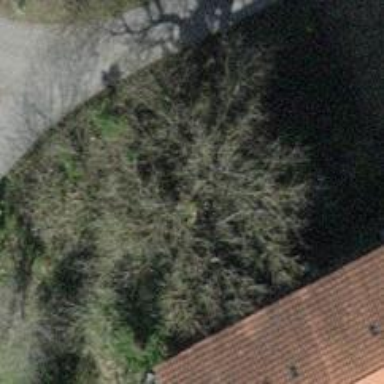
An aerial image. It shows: Single tag "natural: tree."